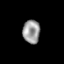
Tissue: prostate
Cell type: T cells
Senescence score: 0.2921
Nuclear area (px): 397
Mean DAPI intensity: 154.476